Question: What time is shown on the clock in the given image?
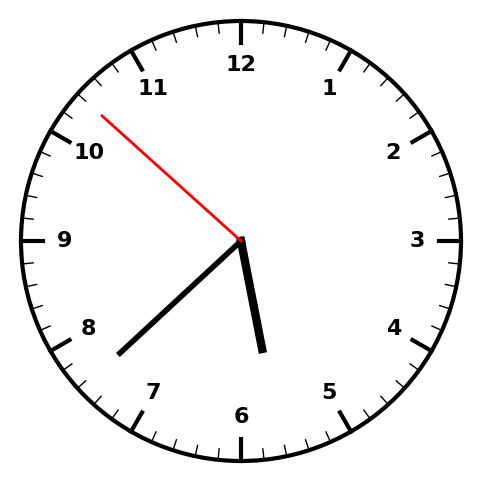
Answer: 05:37:52